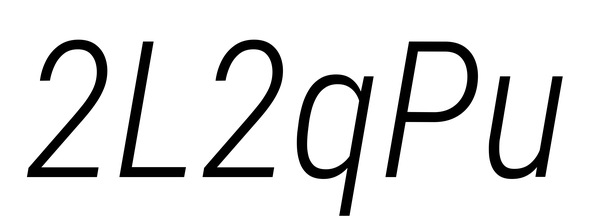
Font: Roboto-Italic_Condensed_Light_Italic